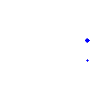
Particle: proton